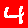
Digit: 4